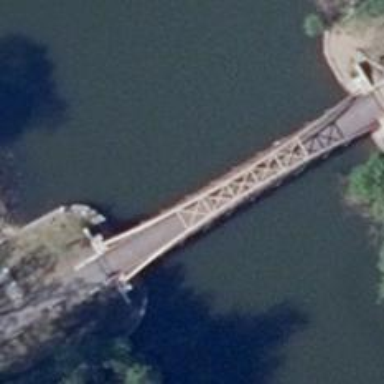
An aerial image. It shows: There is bridge in the image.